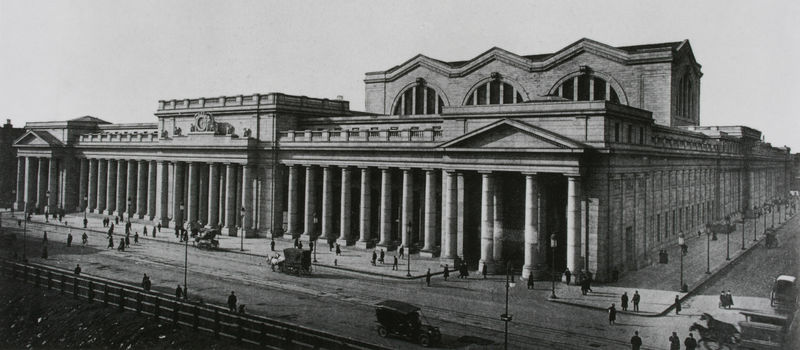
Titel: Pennsylvania Station
Künstler: Charles Follen McKim
Standort: New York (New York)
Institution: (abgerissen)
Schlagwörter: dunkel, himmel, schatten, weiß, menschen, stadt, fenster, fussgänger, grau, lampen, laterne, laternen, licht, schwarz, strasse, säule, säulen, zeichnung, dach, gebäude, haus, zaun, architektur, mensch, stein, gehen, klassizismus, front, pferd, pferde, deutschland, ecke, bogen, fassade, passanten, pflaster, abhang, giebel, mauer, kutsche, kutschen, platz, beleuchtung, auto, wagen, uhr, geländer, stufen, foto, fotografie, grossstadt, photographie, bögen, eingang, gang, kolonnade, berlin, antike, archtektur, bürgersteig, gehsteig, münchen, kreuzung, groß, schwarz-weiß, weimar, asphalt, gehweg, hässlich, bahnhof, kapitelle, photo, halbrund, fahren, fries, wappen, portikus, strassen, historismus, schienen, tempel, breit, london, gespann, bau, parlament, automobil, autos, fot, säulengang, bauwerk, straßenlaternen, fuhrwerk, tempelfront, ädikulum, geibel, kutsch, strase, fahrbahn, klotz, gaslaternen, stra?e, bauklotz, neoklassizistisch, strassenbeleuchtzng, zeaun, ädikulummotiv, bahnhofsgebäude, 19. jahrhundert, 1900, sw, riesiges gebäude, große straße, empfangsgebäude, lateerne